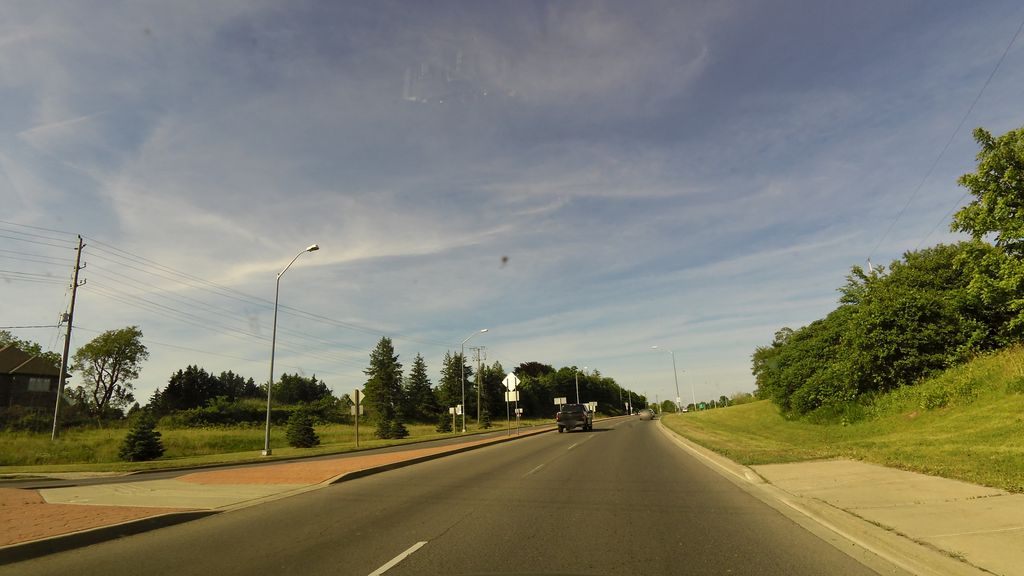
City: hamilton